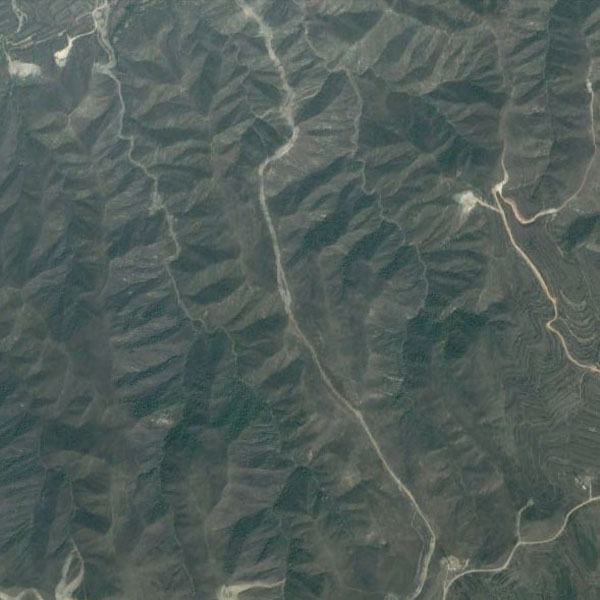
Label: Mountain